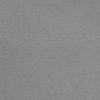
Label: dusty